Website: macys
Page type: delivery-shipping
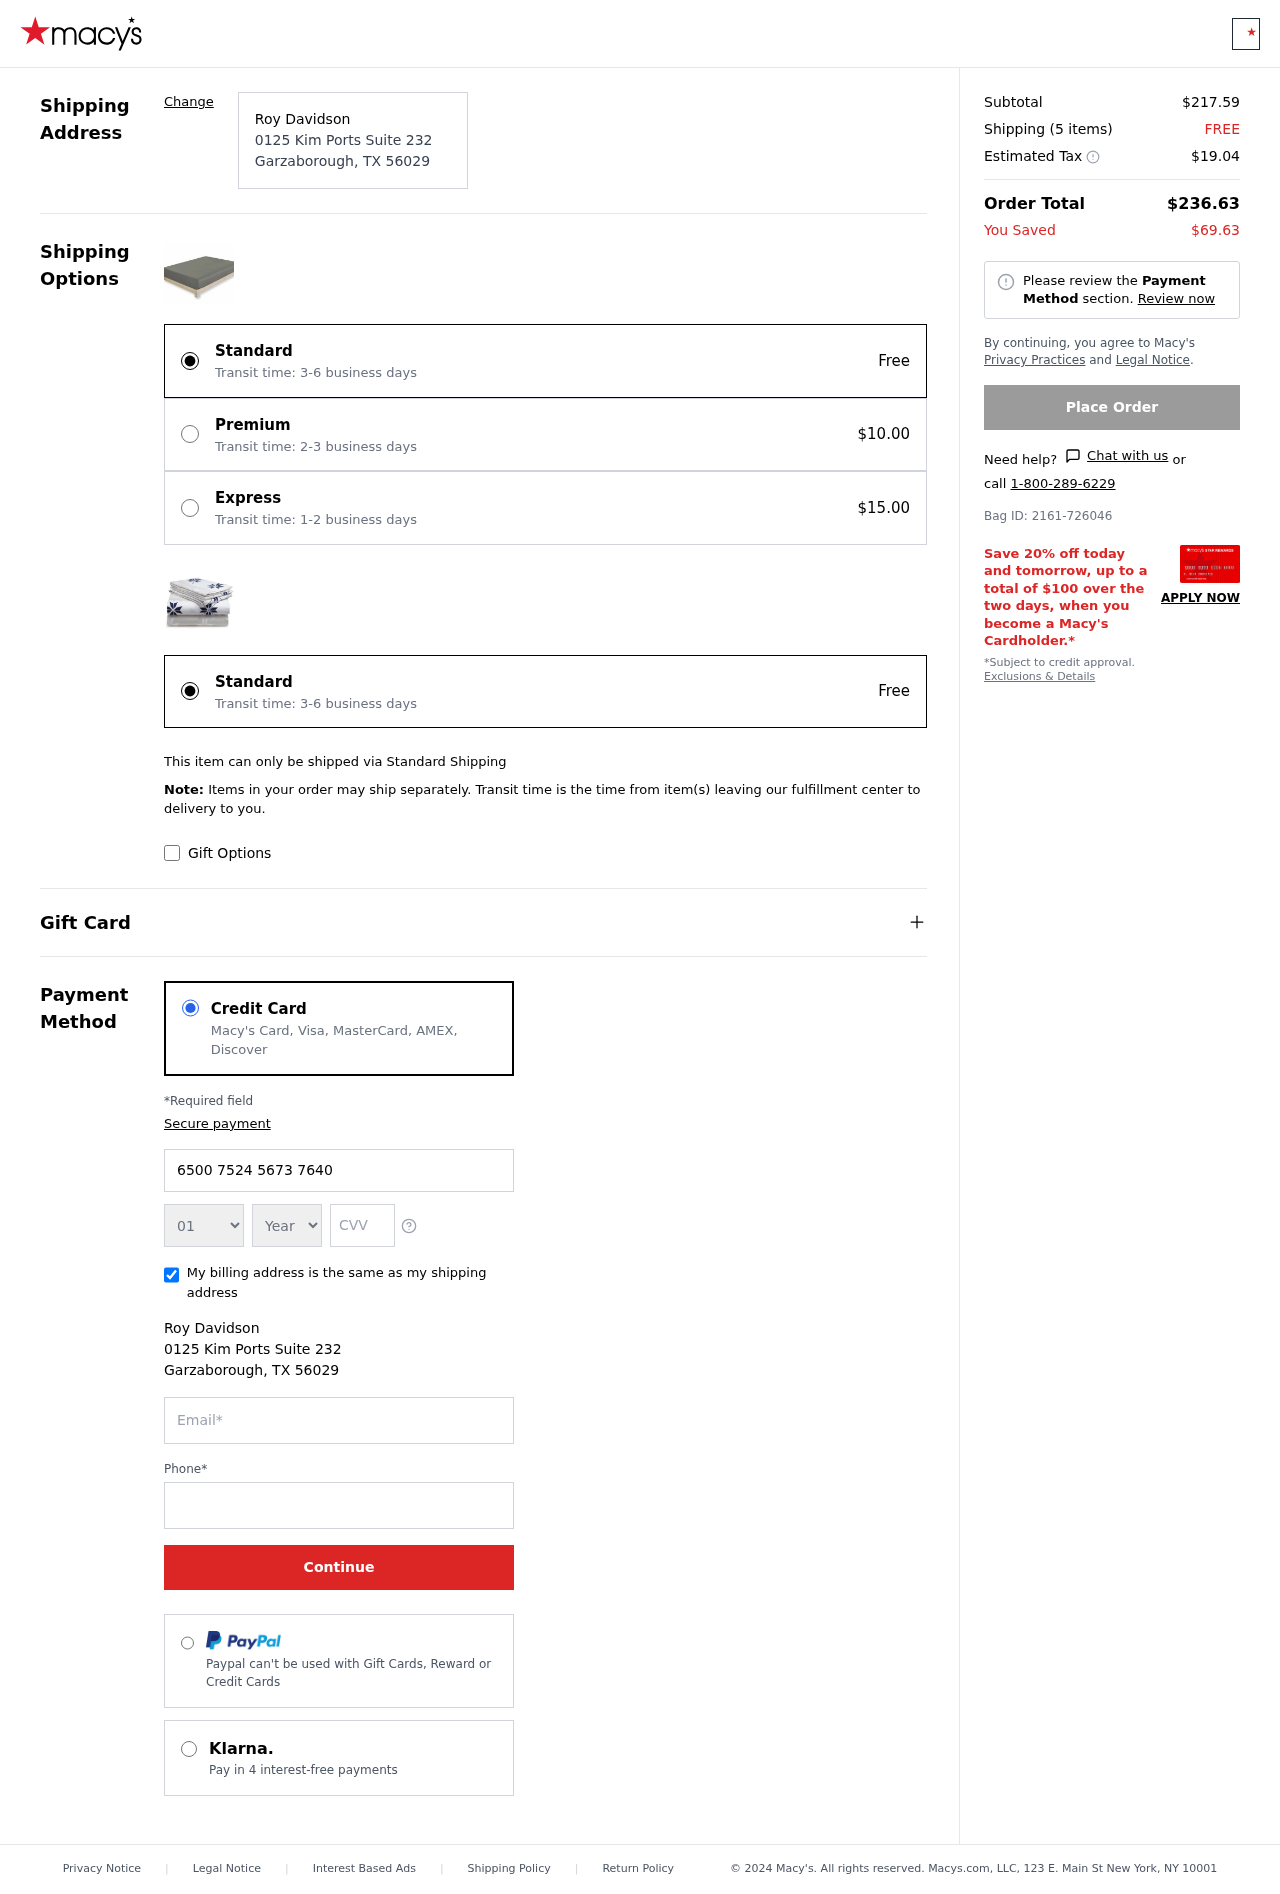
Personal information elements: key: PII_CARD_EXPIRY_MONTH
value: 01
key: PII_CARD_EXPIRY_YEAR
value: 26
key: PII_CITY
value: Garzaborough
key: PII_CITY_STATE_ZIP
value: Garzaborough, TX 56029
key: PII_FULLNAME
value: Roy Davidson
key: PII_POSTCODE
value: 56029
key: PII_STATE_ABBR
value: TX
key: PII_STREET
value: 0125 Kim Ports Suite 232
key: PII_CARD_NUMBER
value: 6500 7524 5673 7640
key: PII_CARD_CVV
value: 061
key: PII_EMAIL
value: rdavidson@hotmail.com
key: PII_PHONE
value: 7847604233
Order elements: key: ORDER_SUBTOTAL
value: $217.59
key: ORDER_NUM_ITEMS
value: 5
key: ORDER_SHIPPING_COST
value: FREE
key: ORDER_TAX
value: $19.04
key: ORDER_TOTAL
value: $236.63
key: ORDER_SAVINGS
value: $69.63
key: ORDER_BAG_ID
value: Bag ID: 2161-726046